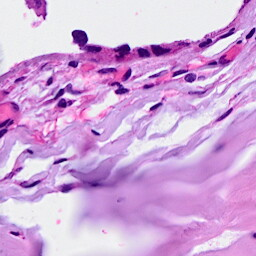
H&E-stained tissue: Breast